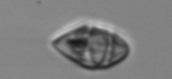
Label: Gyrodinium